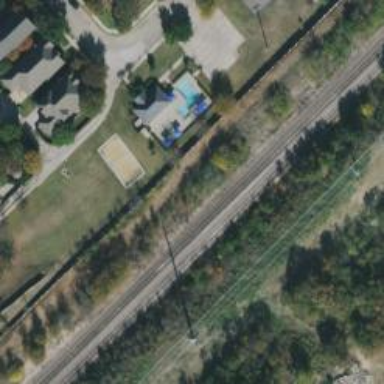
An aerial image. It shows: Railway siding with rails.